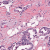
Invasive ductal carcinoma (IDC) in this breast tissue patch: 1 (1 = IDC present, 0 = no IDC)